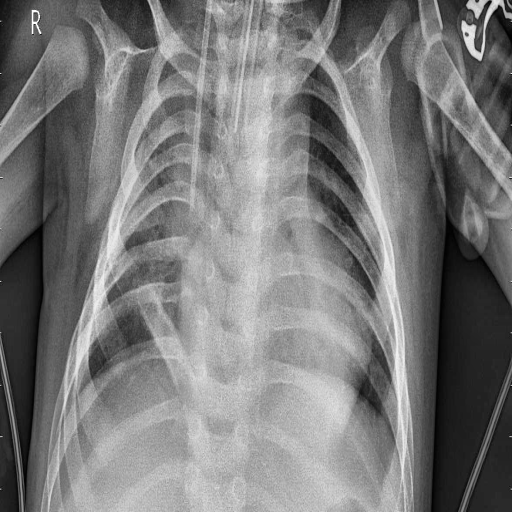
Finding: PNEUMONIA